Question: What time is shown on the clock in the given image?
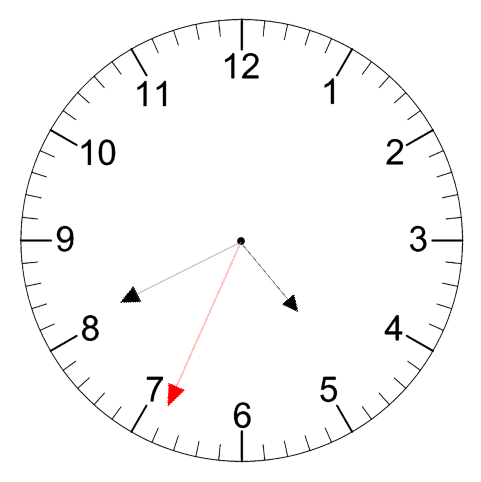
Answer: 04:40:34